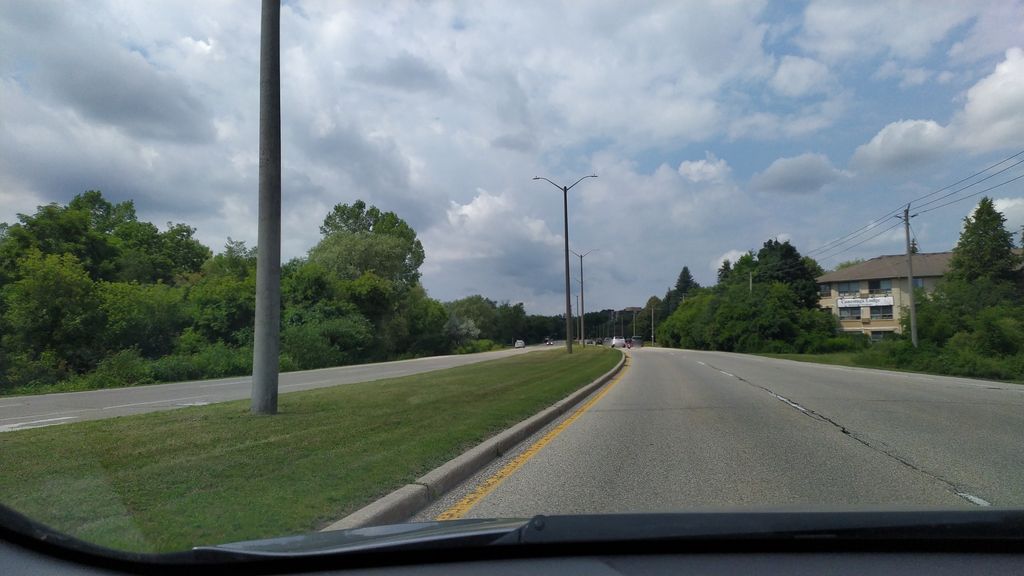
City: kitchener-waterloo